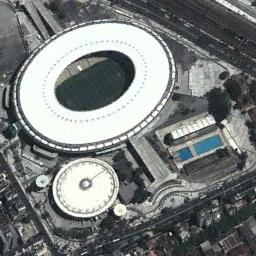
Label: stadium